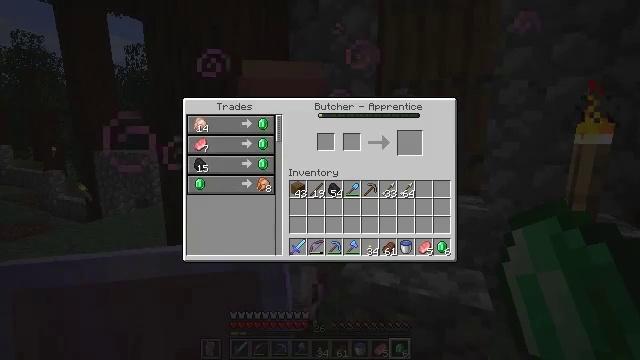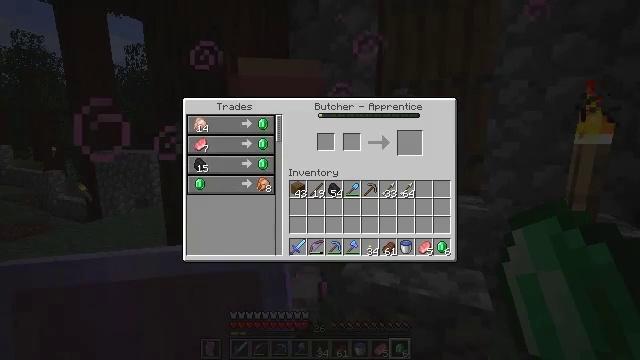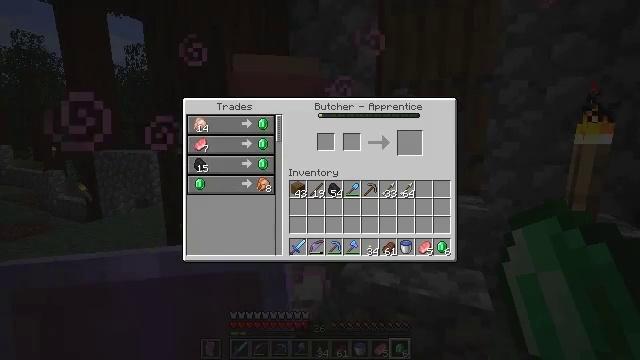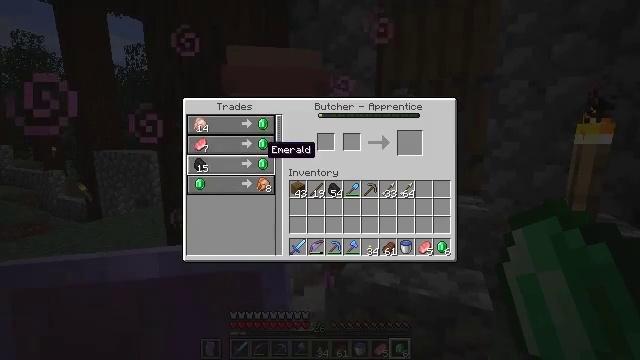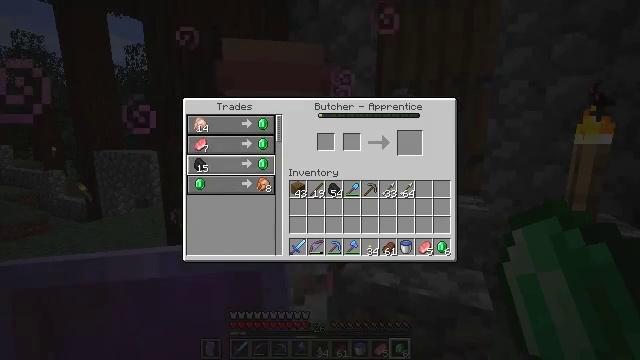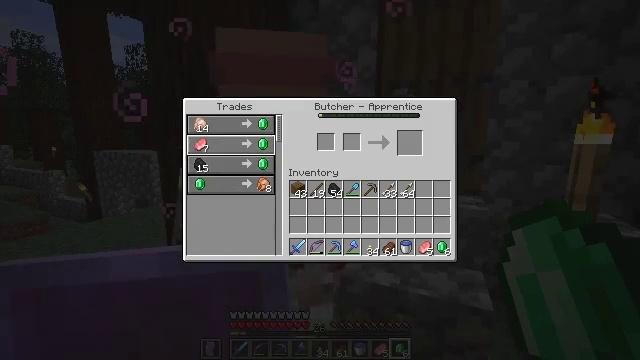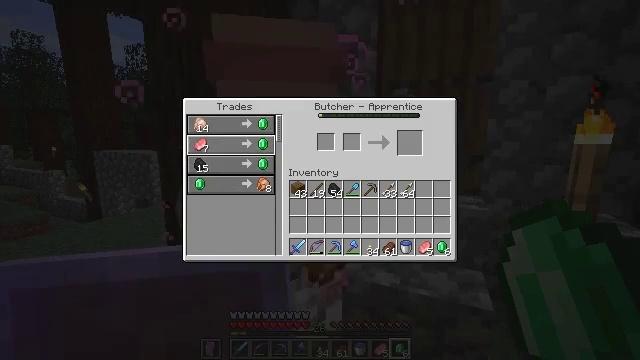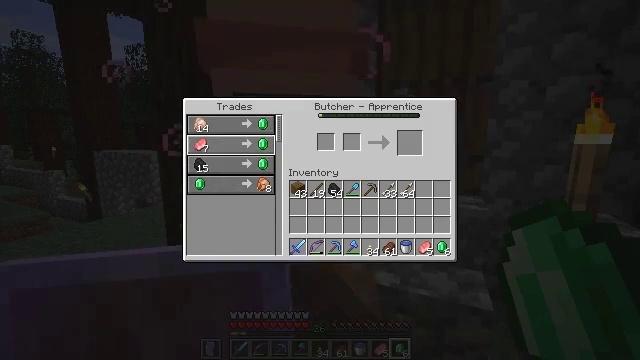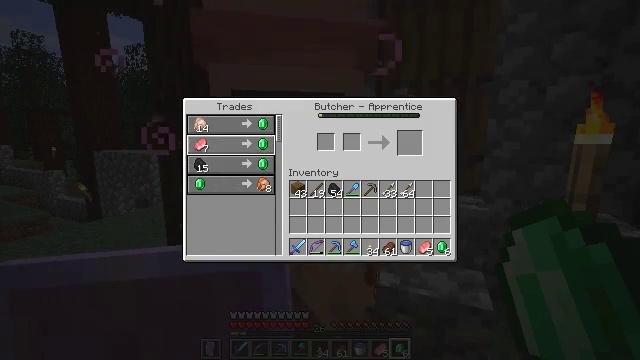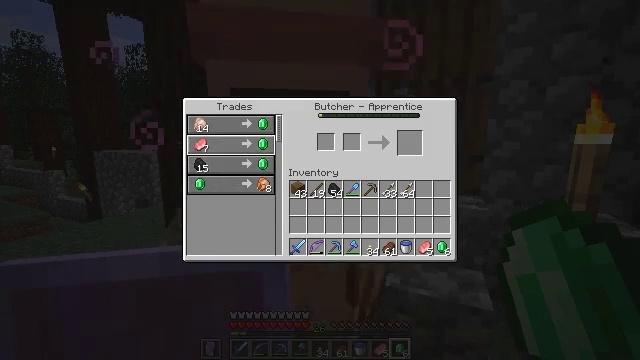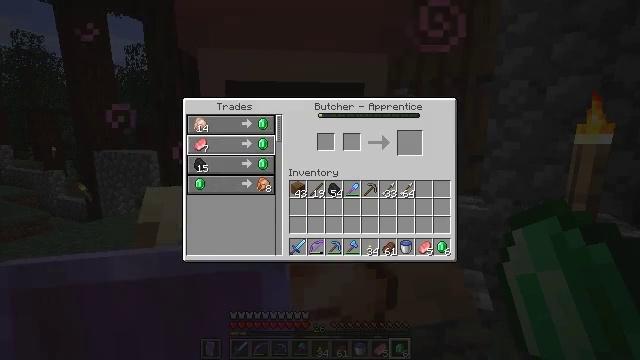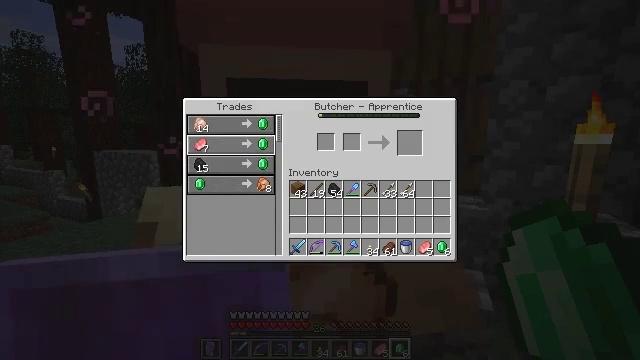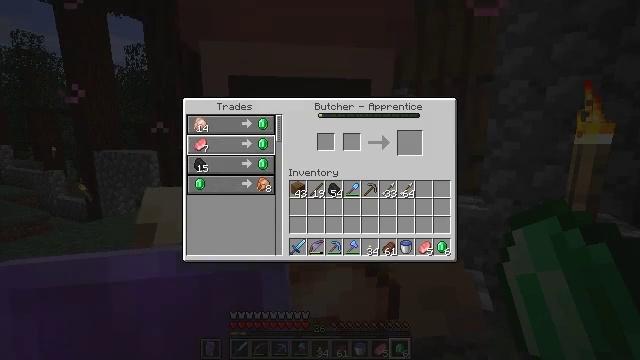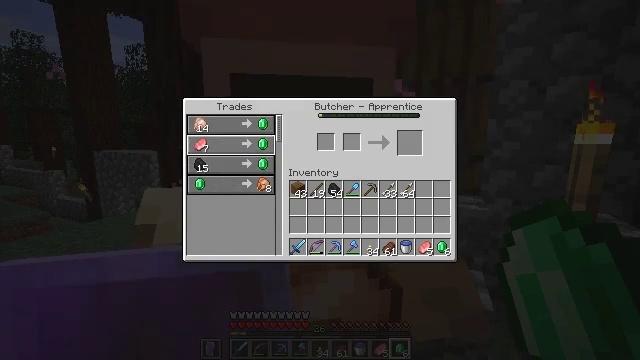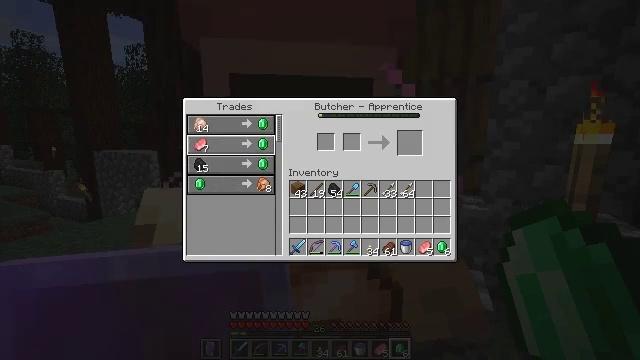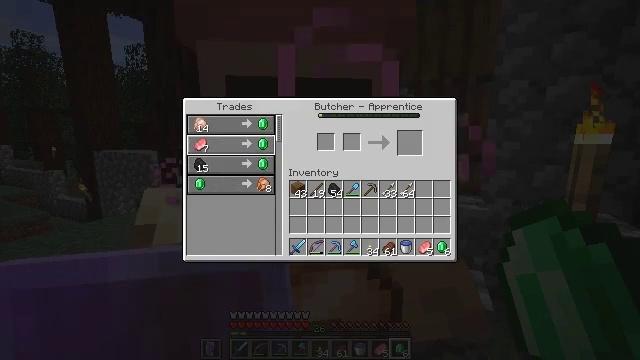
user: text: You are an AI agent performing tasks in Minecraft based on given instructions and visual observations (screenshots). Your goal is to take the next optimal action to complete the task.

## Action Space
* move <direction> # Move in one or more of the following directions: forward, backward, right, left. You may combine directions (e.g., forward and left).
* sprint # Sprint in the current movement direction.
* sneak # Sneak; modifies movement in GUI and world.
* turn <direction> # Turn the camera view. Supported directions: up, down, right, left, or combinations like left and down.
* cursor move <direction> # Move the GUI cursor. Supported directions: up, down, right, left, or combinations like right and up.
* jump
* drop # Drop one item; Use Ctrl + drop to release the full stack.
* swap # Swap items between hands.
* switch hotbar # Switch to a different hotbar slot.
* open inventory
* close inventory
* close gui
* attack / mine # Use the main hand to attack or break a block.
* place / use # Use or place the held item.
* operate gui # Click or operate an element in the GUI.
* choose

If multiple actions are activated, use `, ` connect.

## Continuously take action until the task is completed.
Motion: motion action
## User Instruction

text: Harvest grass block to clear the area.
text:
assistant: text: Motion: cursor move left
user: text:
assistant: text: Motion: no_op
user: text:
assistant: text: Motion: cursor move left and up
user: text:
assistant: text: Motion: cursor move left
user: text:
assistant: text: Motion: no_op
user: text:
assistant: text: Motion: no_op
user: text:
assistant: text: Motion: no_op
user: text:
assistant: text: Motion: cursor move left
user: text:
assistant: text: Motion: no_op
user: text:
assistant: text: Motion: no_op
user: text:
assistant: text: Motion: no_op
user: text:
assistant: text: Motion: no_op
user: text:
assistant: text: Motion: no_op
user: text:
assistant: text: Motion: no_op
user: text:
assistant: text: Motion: no_op
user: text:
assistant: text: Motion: no_op
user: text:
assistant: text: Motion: no_op
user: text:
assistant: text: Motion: no_op
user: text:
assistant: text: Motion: no_op
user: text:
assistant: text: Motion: no_op
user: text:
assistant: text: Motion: cursor move down
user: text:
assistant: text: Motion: no_op
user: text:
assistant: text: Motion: cursor move up
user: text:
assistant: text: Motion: cursor move up
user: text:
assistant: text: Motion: no_op
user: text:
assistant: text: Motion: no_op
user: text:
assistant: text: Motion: no_op
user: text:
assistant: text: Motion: no_op
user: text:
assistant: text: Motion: sneak
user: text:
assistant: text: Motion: sneak, operate gui